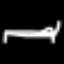
Label: bed